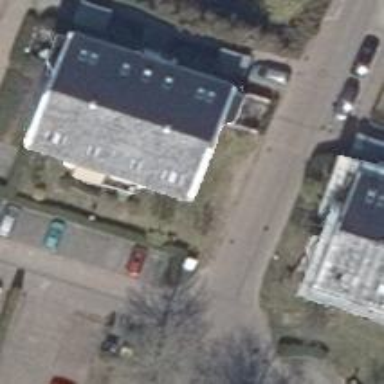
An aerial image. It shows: Detached building.